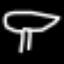
Label: mushroom